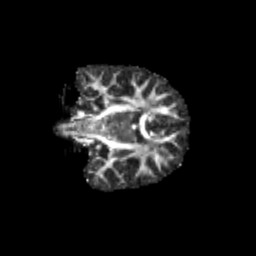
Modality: FA
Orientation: coronal
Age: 10
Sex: female
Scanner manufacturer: siemens
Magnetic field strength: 3 T
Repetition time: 3.8 s
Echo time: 0.07 s